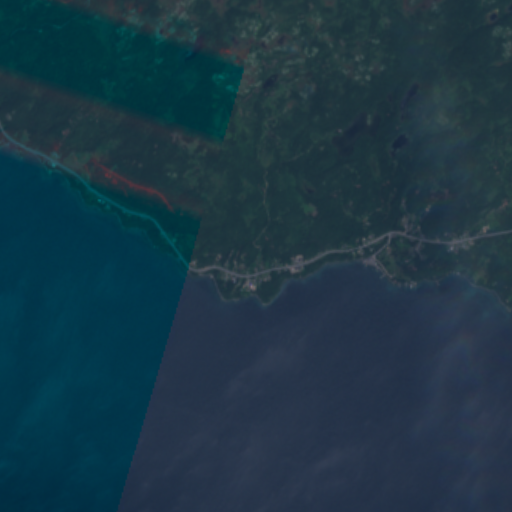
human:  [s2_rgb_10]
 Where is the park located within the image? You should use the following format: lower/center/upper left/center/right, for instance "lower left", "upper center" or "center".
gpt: The park is located in the center right of the image.
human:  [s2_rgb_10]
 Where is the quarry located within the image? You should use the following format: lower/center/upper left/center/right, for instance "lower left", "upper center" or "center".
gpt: The quarry is located in the upper left of the image.
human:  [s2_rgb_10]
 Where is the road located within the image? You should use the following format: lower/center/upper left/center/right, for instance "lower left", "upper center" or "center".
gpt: There is no road in the image.